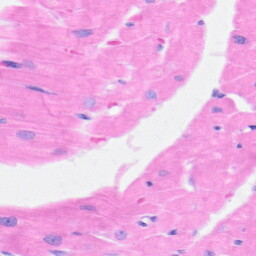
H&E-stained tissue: Heart